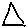
Label: triangle